Aerial crown-view tile of a tropical tree (Barro Colorado Island, Panama), acquired 20250715:
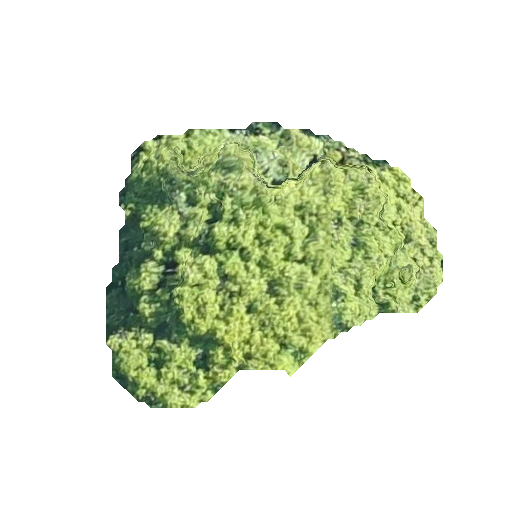
Species: Guatteria lucens
GBIF accepted scientific name: Guatteria lucens
Crown area: 102.112 m²